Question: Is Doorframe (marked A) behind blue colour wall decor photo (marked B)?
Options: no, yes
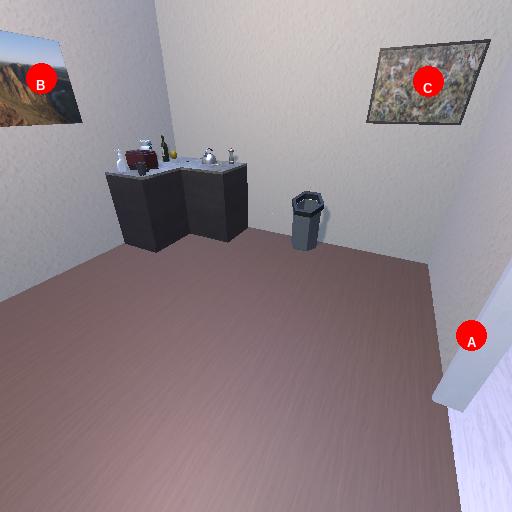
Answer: no